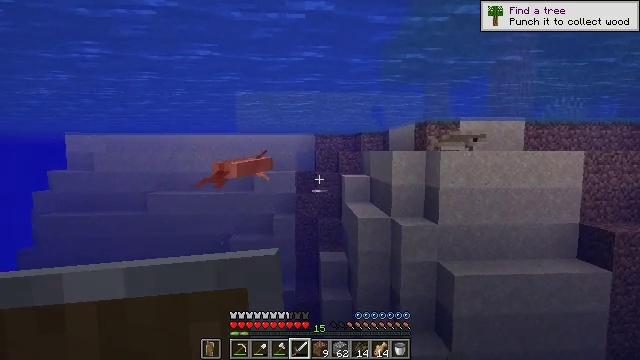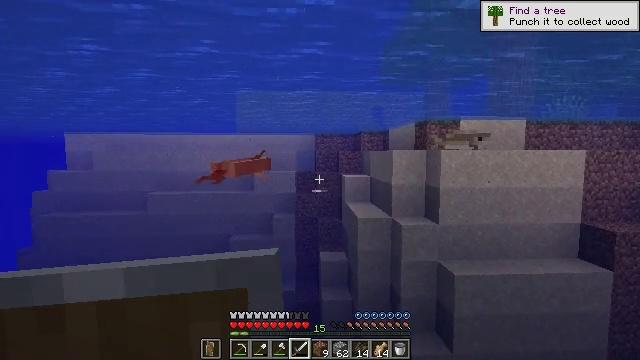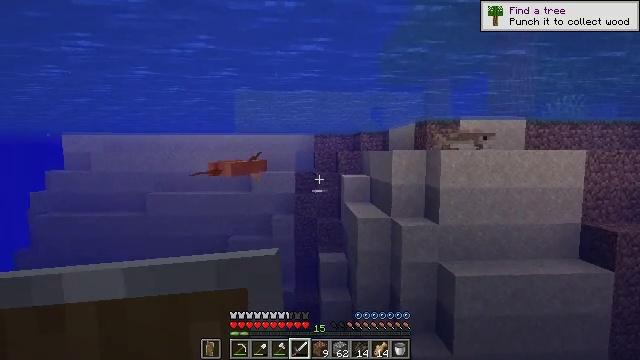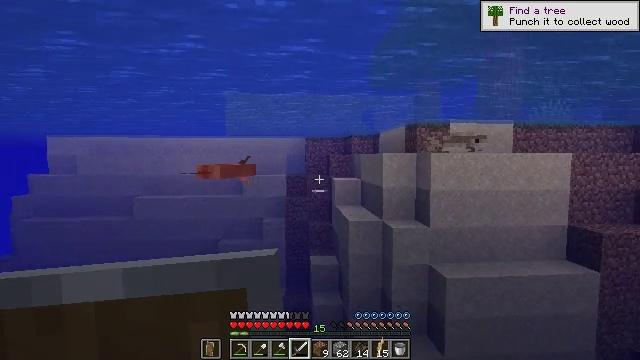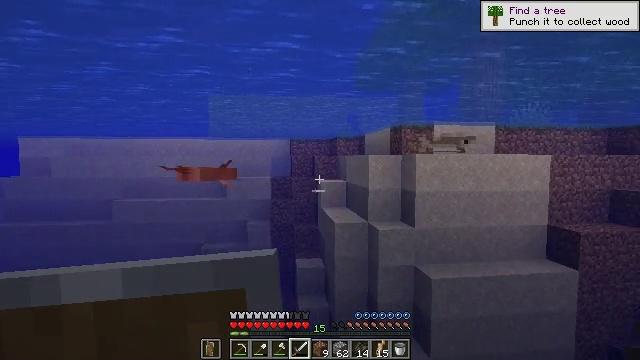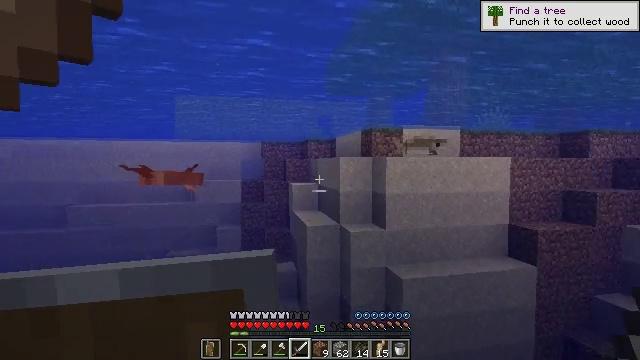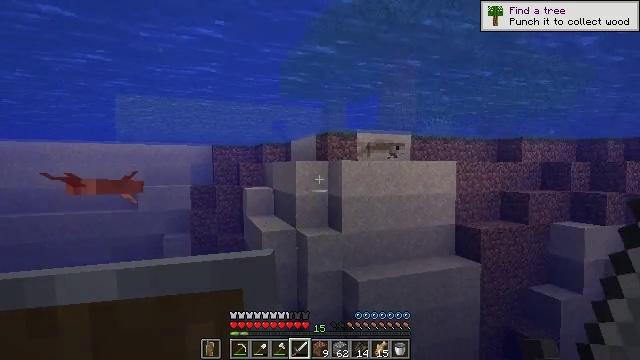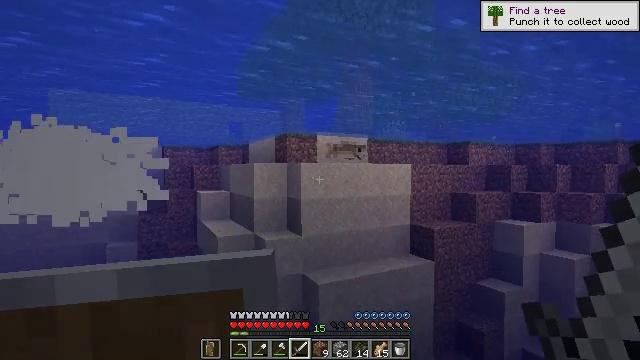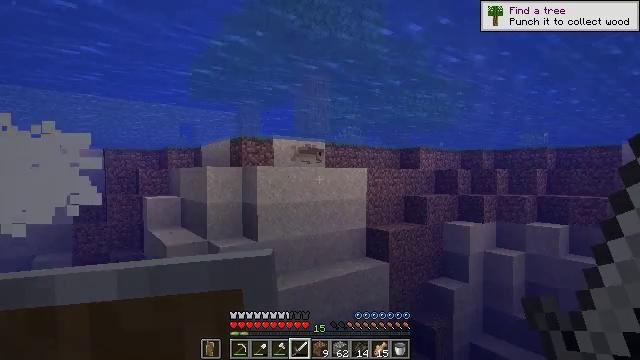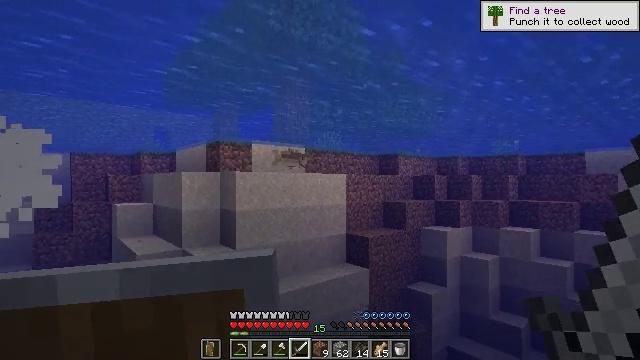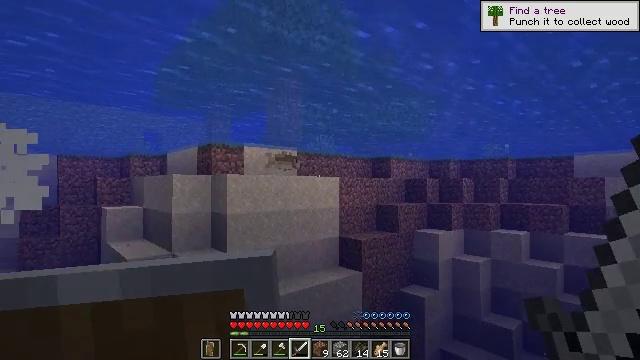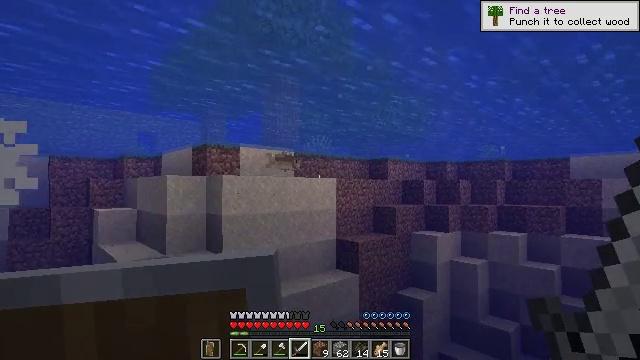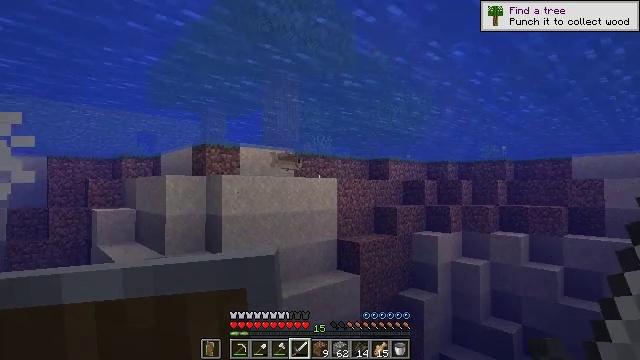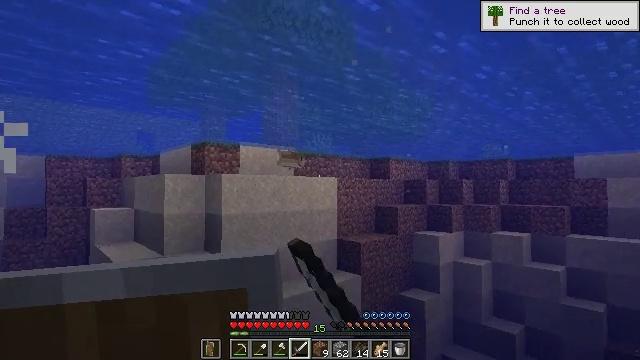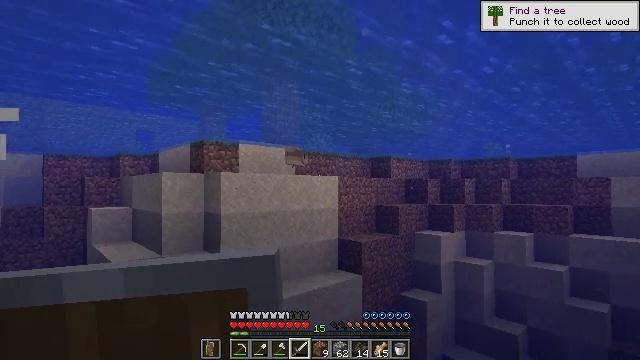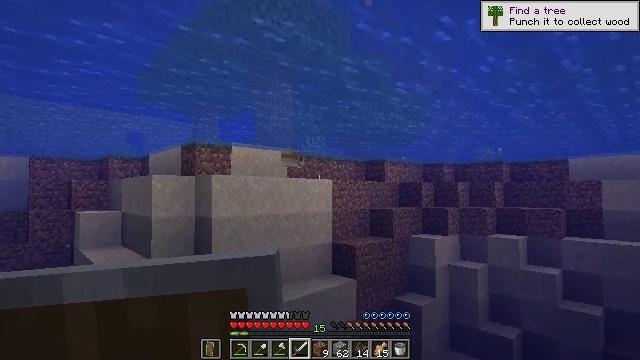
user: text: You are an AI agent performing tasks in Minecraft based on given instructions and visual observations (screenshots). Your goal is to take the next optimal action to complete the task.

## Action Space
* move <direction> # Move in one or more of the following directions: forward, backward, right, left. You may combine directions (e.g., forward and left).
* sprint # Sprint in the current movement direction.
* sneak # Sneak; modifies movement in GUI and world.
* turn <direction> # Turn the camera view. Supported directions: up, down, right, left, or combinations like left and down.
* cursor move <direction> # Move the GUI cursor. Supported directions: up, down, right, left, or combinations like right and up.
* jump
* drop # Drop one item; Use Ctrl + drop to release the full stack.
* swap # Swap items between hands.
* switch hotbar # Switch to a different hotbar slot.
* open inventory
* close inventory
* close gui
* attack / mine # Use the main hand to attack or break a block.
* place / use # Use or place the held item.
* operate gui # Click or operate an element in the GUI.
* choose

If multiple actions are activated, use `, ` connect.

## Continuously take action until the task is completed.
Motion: motion action
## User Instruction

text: Catch and defeat a cod.
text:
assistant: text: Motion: move forward
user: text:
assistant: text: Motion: move forward
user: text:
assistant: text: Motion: move forward, turn right
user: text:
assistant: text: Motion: move forward, turn right
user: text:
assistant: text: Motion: move forward, turn right
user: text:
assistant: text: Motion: move forward, turn right
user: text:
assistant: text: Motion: move forward, turn right
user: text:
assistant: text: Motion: move forward, turn right
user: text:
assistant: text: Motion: move forward, turn right and up
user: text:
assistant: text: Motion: move forward, turn right
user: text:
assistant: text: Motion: move forward
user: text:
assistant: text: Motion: move forward, attack / mine
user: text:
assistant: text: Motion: move forward, attack / mine
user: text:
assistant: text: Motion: move forward, attack / mine
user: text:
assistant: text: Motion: move forward, turn right, attack / mine
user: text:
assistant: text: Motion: move forward, turn right
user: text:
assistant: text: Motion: move forward
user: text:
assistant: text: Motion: move forward
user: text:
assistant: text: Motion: move forward
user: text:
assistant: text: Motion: move forward
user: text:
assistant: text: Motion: move forward, jump
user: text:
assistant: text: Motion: move forward, jump
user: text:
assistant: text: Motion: move forward, jump
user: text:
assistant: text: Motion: move forward, jump
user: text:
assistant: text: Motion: move forward, jump
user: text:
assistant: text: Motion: move forward, turn right, jump
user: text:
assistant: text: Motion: move forward, turn right and down, jump
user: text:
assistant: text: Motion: move forward, turn right, jump
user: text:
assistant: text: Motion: move forward, turn right, jump
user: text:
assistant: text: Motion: move forward, turn right, jump